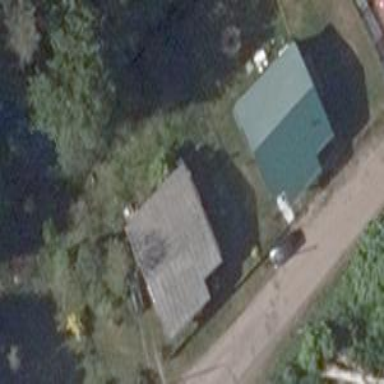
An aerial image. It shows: Simple house.